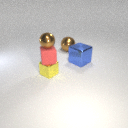
large brown metal sphere to the left of large blue metal cube